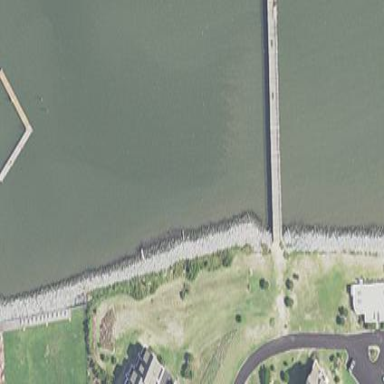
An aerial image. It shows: Breakwater constructed of rocks.